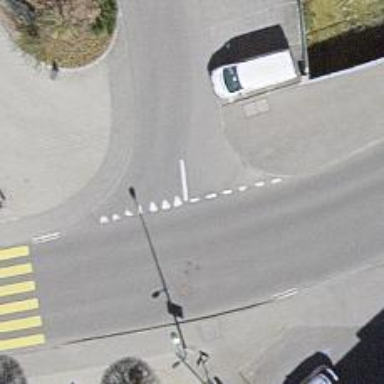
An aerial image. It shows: Road with "give way" sign.